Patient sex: F
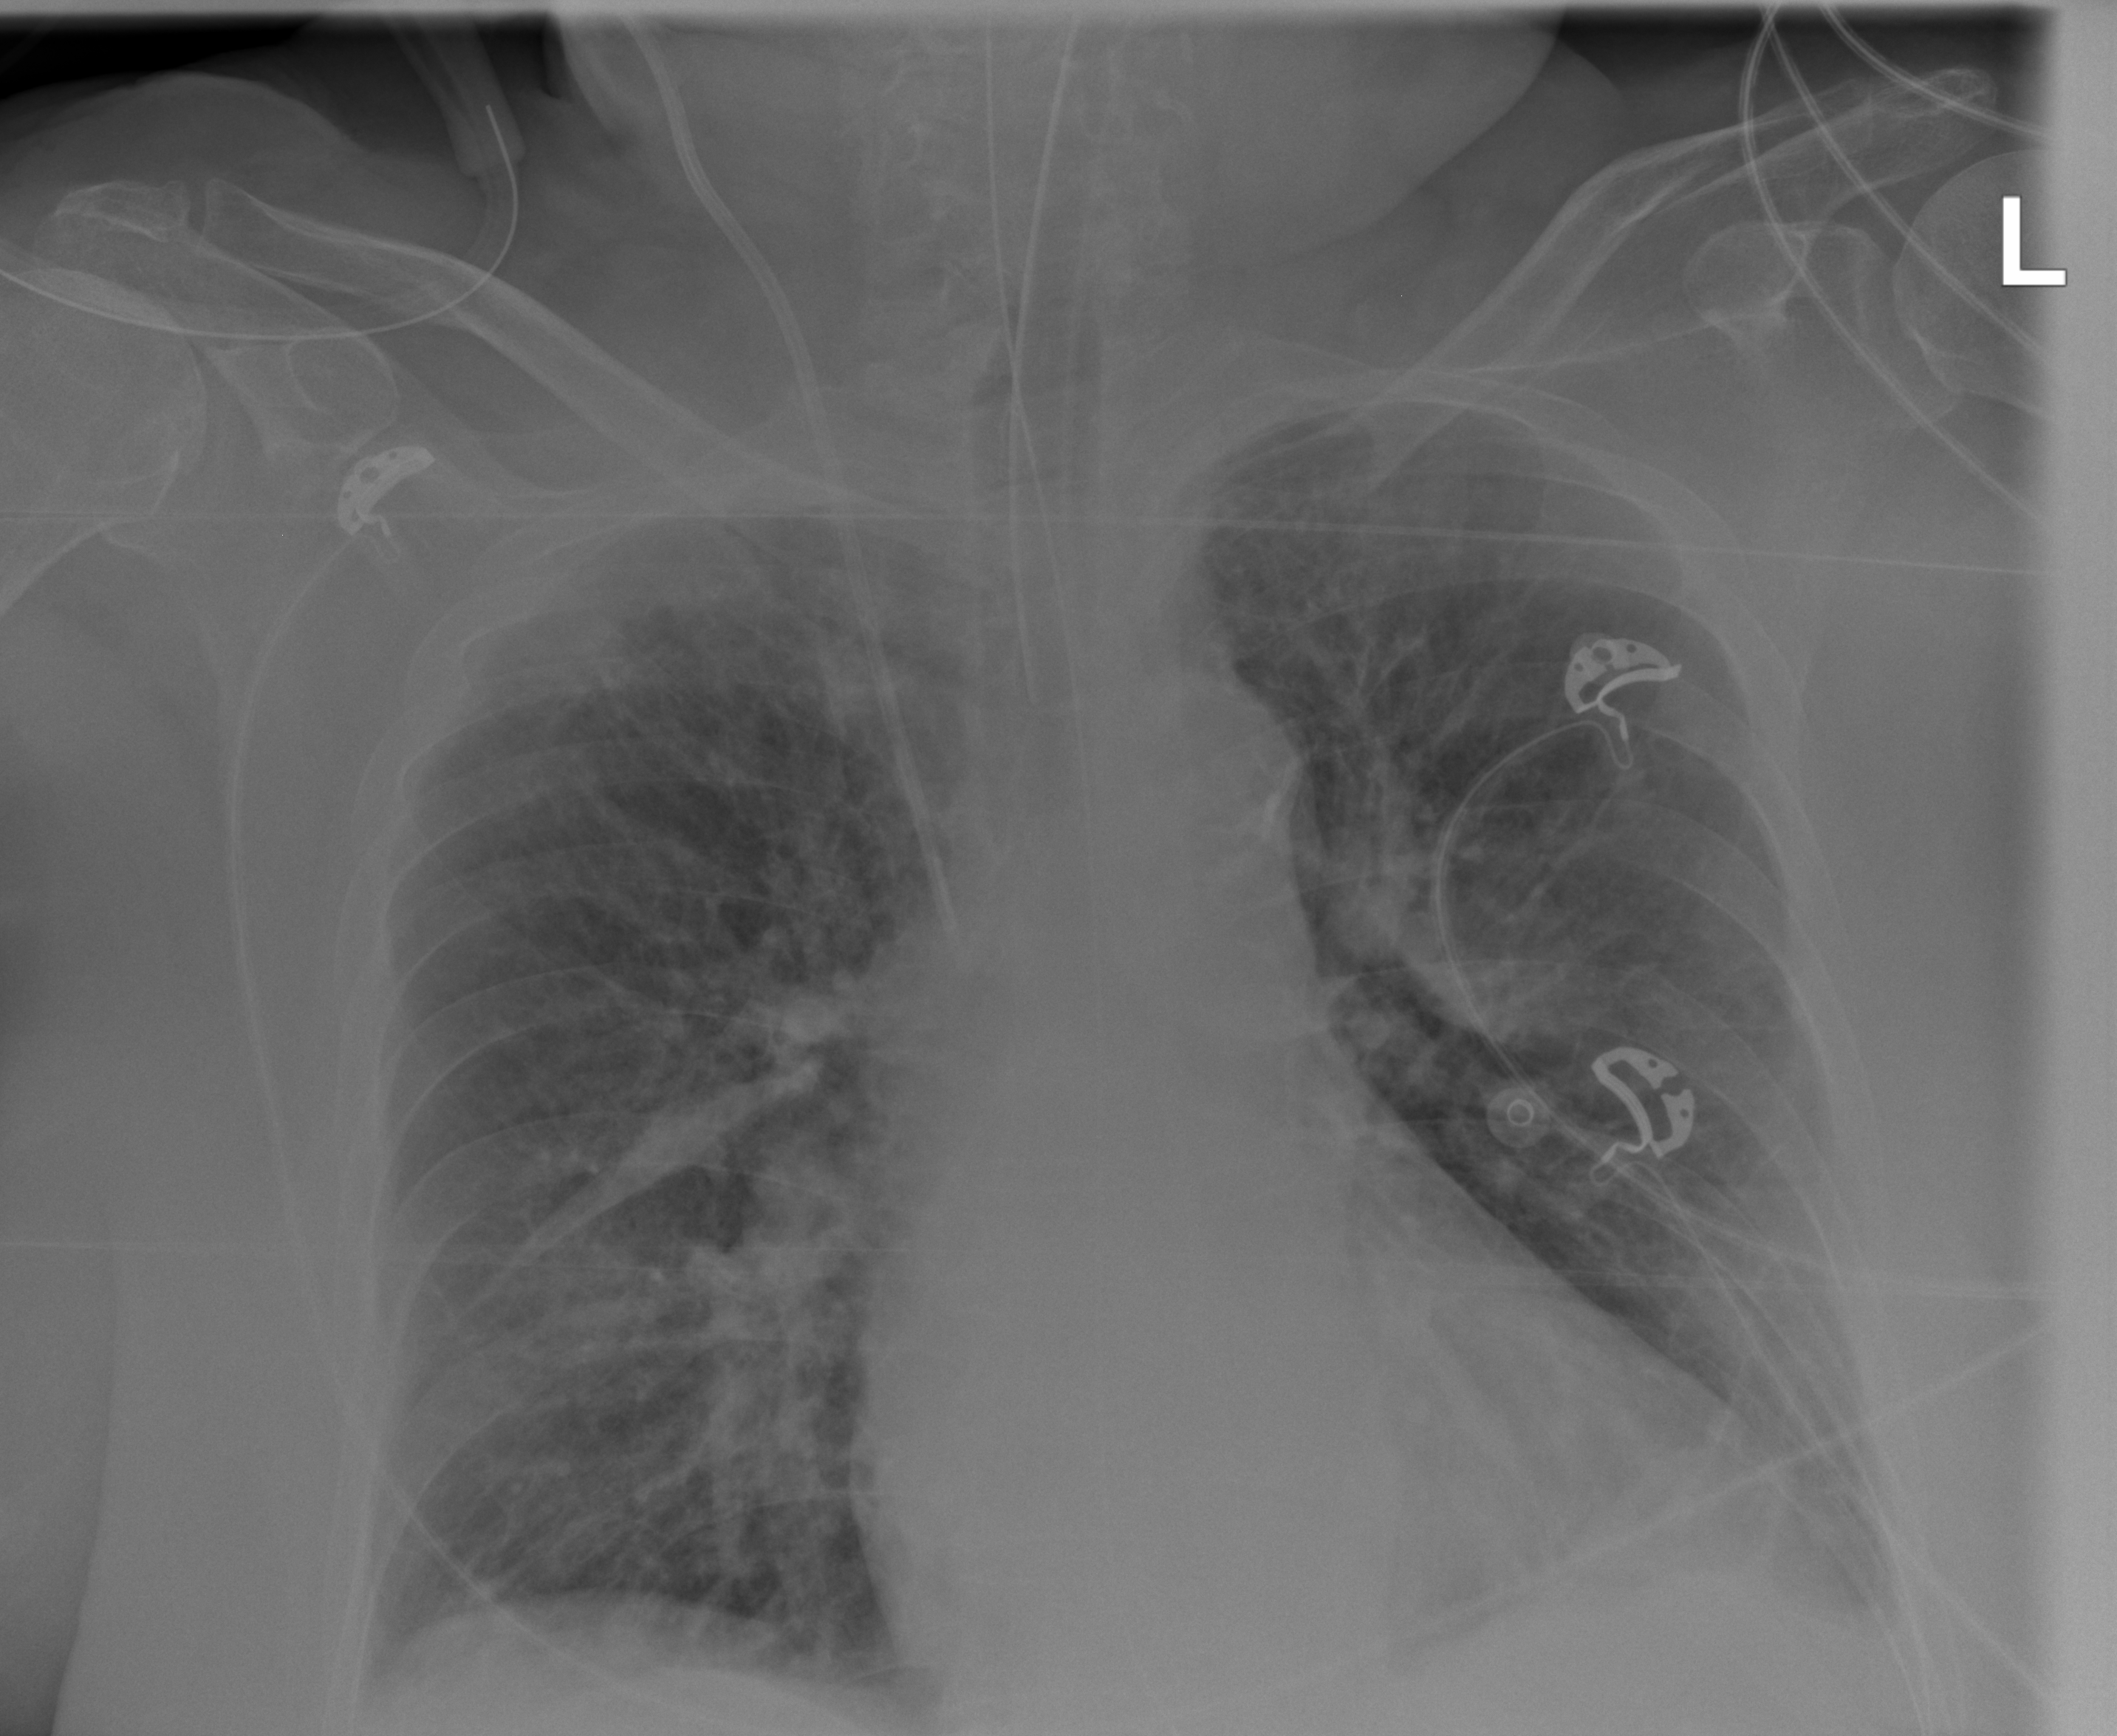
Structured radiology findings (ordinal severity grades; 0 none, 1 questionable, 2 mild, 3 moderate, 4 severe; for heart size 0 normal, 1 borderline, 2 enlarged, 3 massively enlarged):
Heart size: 1
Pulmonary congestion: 0
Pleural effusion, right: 0
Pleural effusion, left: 2
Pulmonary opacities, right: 3
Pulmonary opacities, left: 0
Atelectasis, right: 2
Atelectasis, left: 2